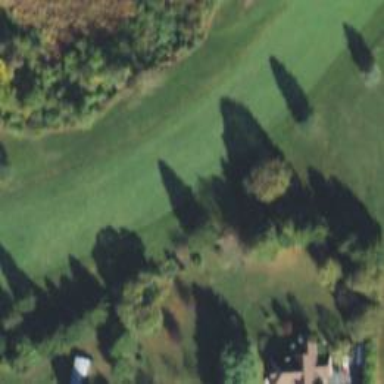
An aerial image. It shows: Golf hole.